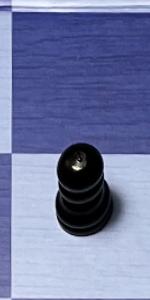
Label: Pawn_Black